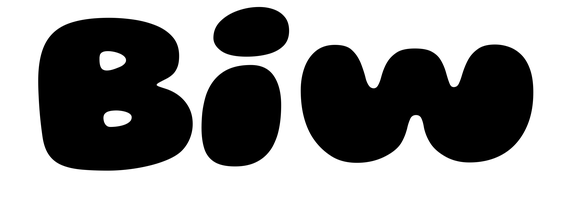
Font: Gluten_Black